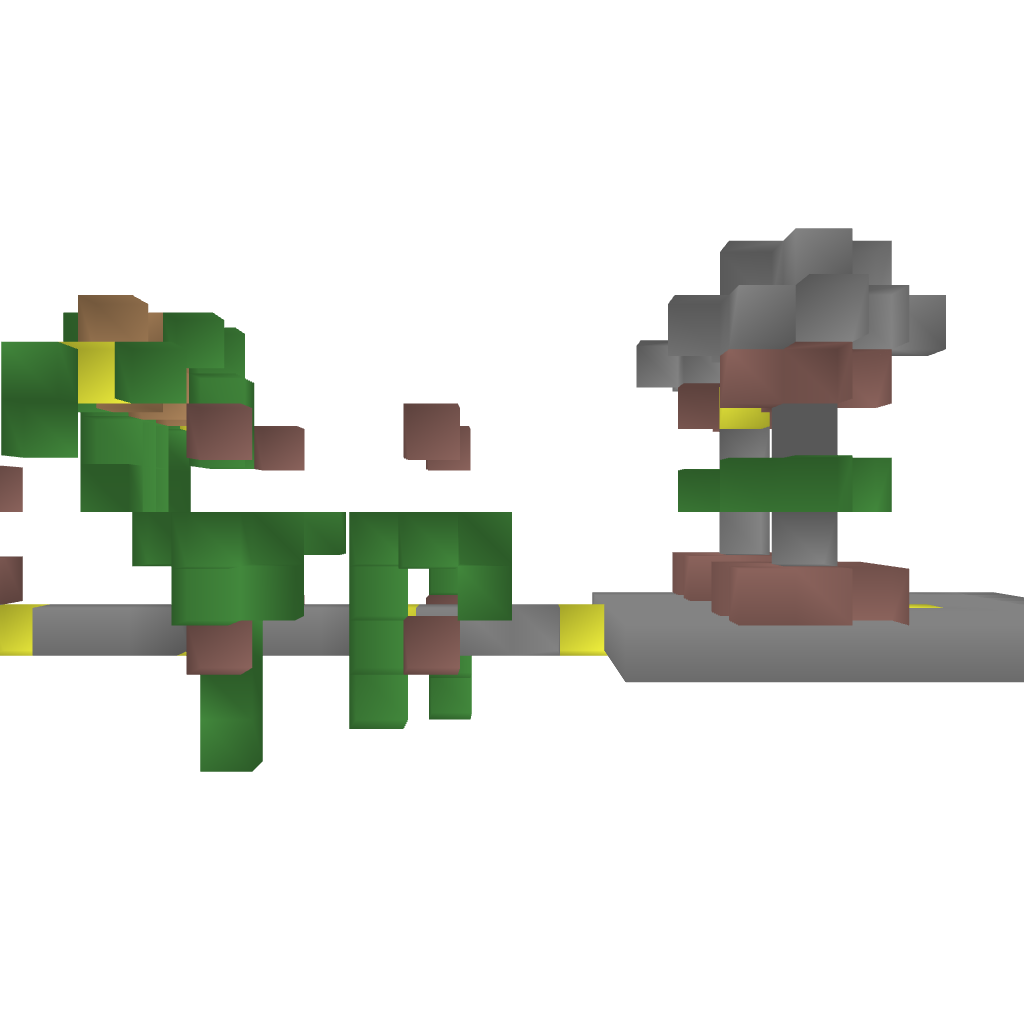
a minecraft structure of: Spawn for adventure maps bad low quality